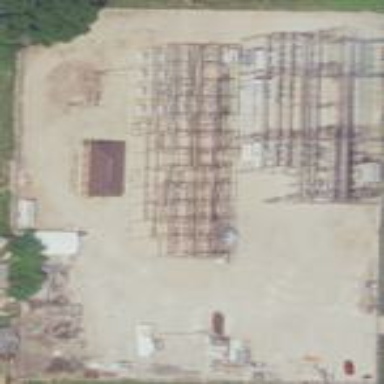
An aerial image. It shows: Power substation.